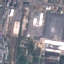
Land use / land cover class: Industrial